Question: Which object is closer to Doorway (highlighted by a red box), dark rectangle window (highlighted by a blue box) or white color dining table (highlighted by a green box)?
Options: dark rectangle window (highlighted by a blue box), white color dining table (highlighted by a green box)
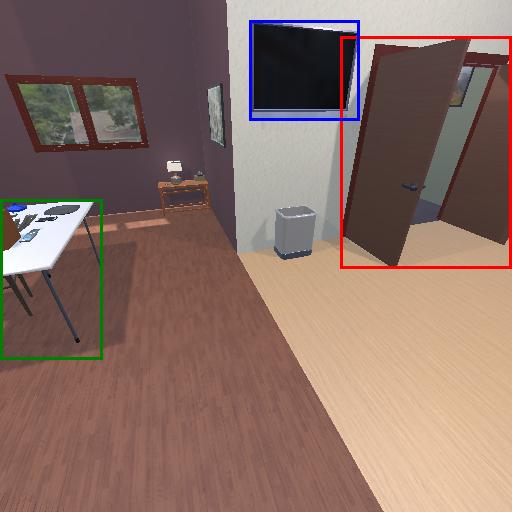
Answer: dark rectangle window (highlighted by a blue box)